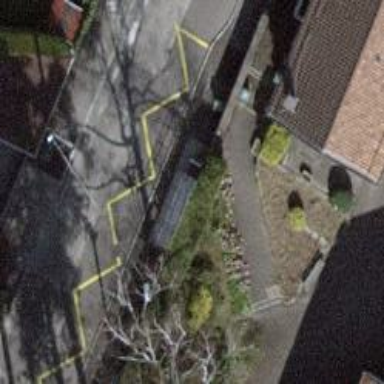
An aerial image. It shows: Entrance with barrier.